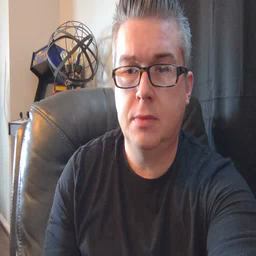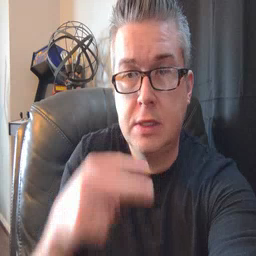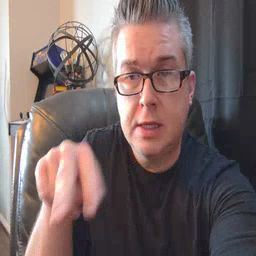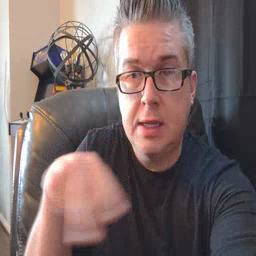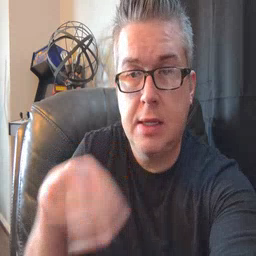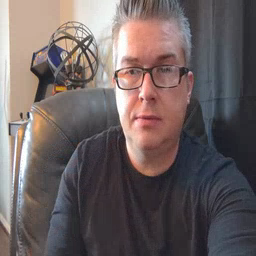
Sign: dance